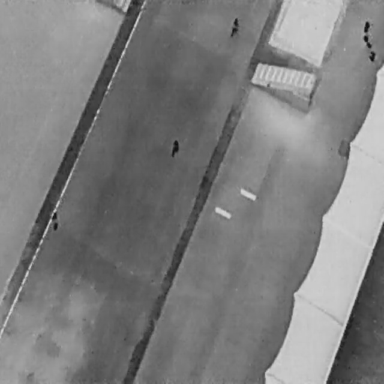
There are three People in the infrared image.